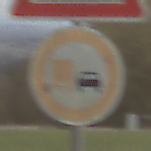
Verkehrszeichen: UeberholverbotKraftfahrzeuge
Zusatzzeichen oben: Gefaelle10
Umgebung: Outdoor, Suburban
Tageszeit: MorningAfternoon
Wetter: Overcast
Licht: Natural
Jahreszeit: NotSpecified
Kontrast: LowContrast